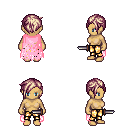
a pixel art fantasy rpg character, female body template, human, tanned skin, pink tattered cape, gold greaves, white blonde pixie cut hairstyle, dagger, four views (front, back, left, right), 2x2 character sprite sheet, small pixel art, hard edges, no anti-aliasing